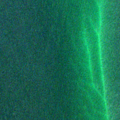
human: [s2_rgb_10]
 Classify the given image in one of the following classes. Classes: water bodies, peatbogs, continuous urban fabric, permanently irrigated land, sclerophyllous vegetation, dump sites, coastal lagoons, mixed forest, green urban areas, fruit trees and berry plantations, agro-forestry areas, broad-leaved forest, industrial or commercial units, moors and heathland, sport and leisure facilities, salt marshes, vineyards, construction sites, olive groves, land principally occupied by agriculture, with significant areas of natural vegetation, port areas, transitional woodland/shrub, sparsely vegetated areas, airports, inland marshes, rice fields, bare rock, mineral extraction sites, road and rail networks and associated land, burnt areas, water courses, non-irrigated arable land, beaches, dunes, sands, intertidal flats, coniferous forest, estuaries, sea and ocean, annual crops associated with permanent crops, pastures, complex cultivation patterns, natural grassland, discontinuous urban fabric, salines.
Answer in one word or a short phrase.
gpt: sea and ocean